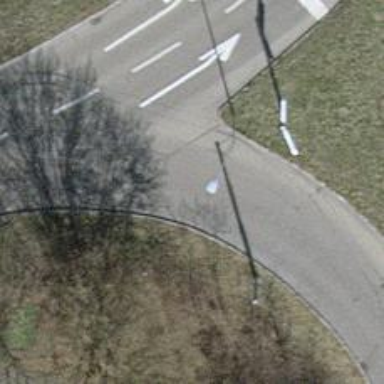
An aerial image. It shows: Secondary link road made of asphalt with trolley wires installed.